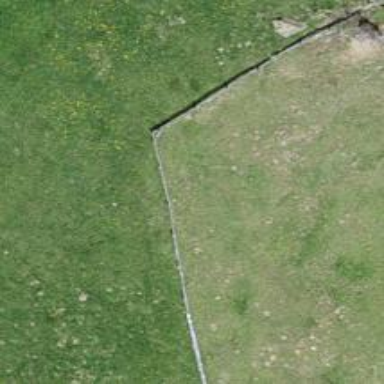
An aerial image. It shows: Wall barrier.